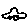
Label: car